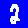
Digit: 2